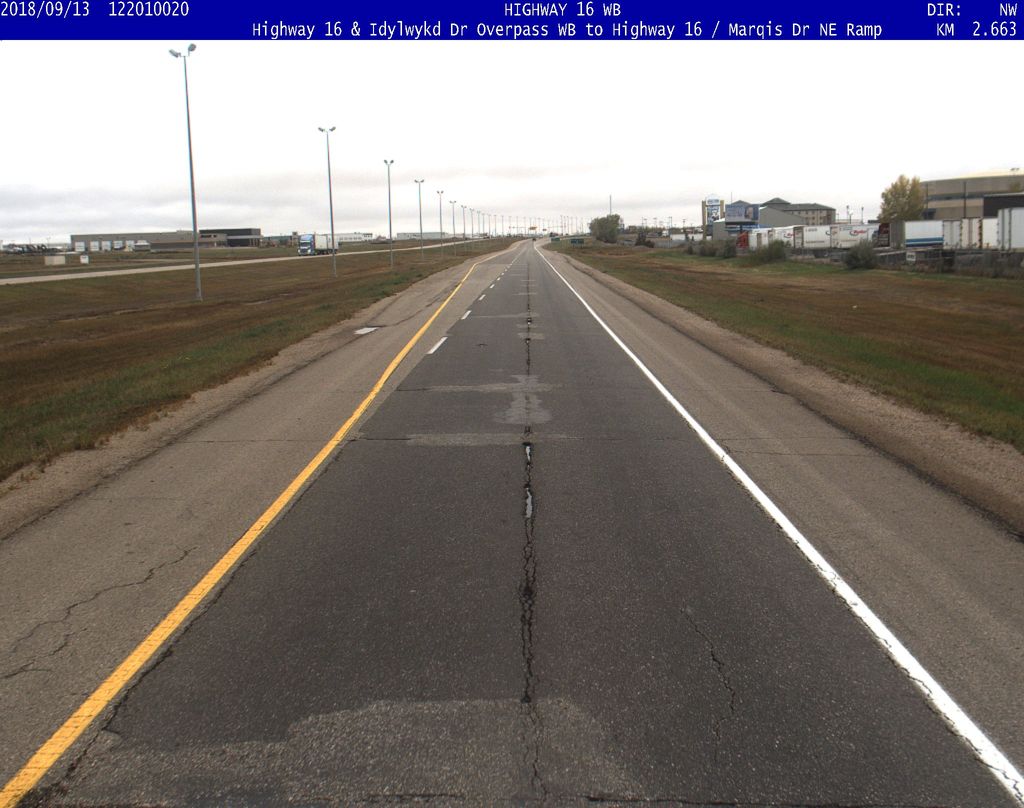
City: saskatoon